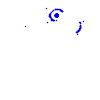
Particle: pion